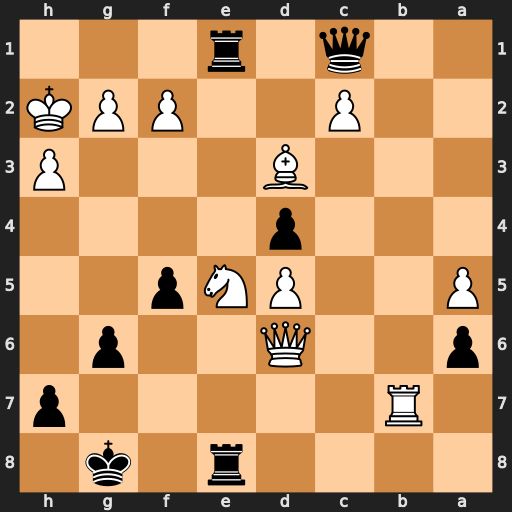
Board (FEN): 4r1k1/1R5p/p2Q2p1/P2PNp2/3p4/3B3P/2P2PPK/2q1r3
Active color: b
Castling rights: -
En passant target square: -
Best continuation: Qf4+ g3 Qxf2#